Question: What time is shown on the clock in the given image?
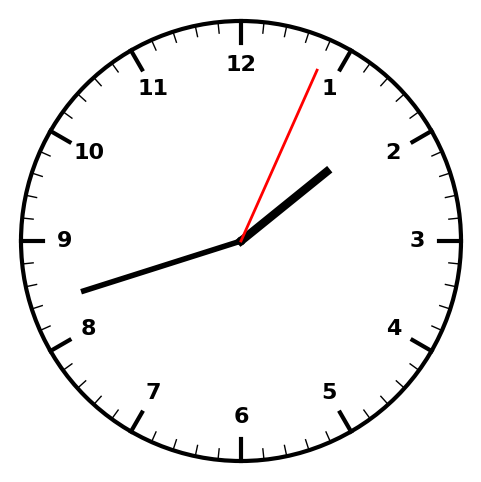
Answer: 01:42:04